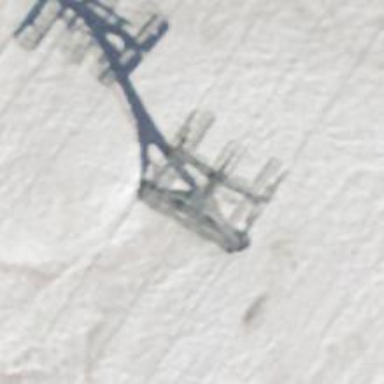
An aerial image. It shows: Pylon for aerialway.